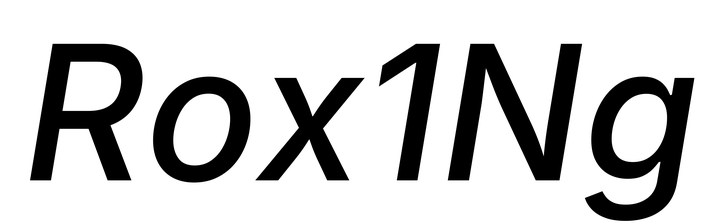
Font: Inter-Italic_Medium_Italic